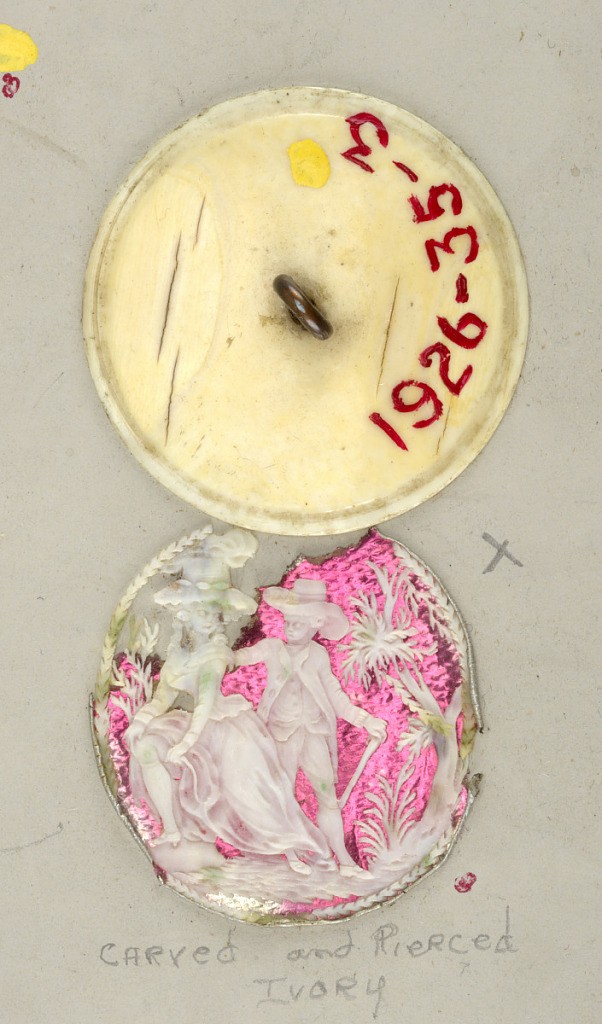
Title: Button (without cover)
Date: ca. 1780
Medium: Ivory, metal foil
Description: The carved and pierced ivory shows a couple strolling in a landscape on a pink foil ground.

On card 68